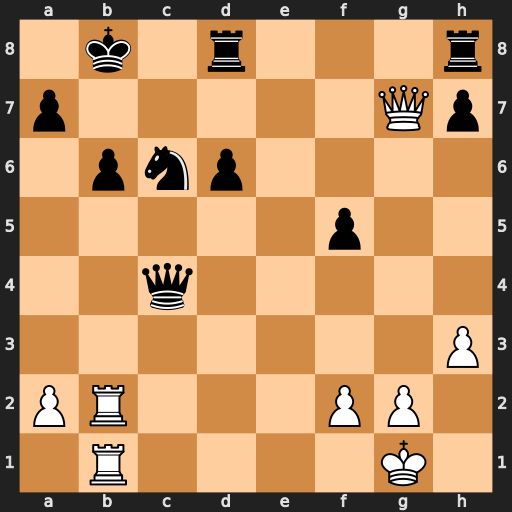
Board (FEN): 1k1r3r/p5Qp/1pnp4/5p2/2q5/7P/PR3PP1/1R4K1
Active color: w
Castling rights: -
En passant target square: -
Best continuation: Rxb6+ axb6 Rxb6+ Kc8 Qb7#